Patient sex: F
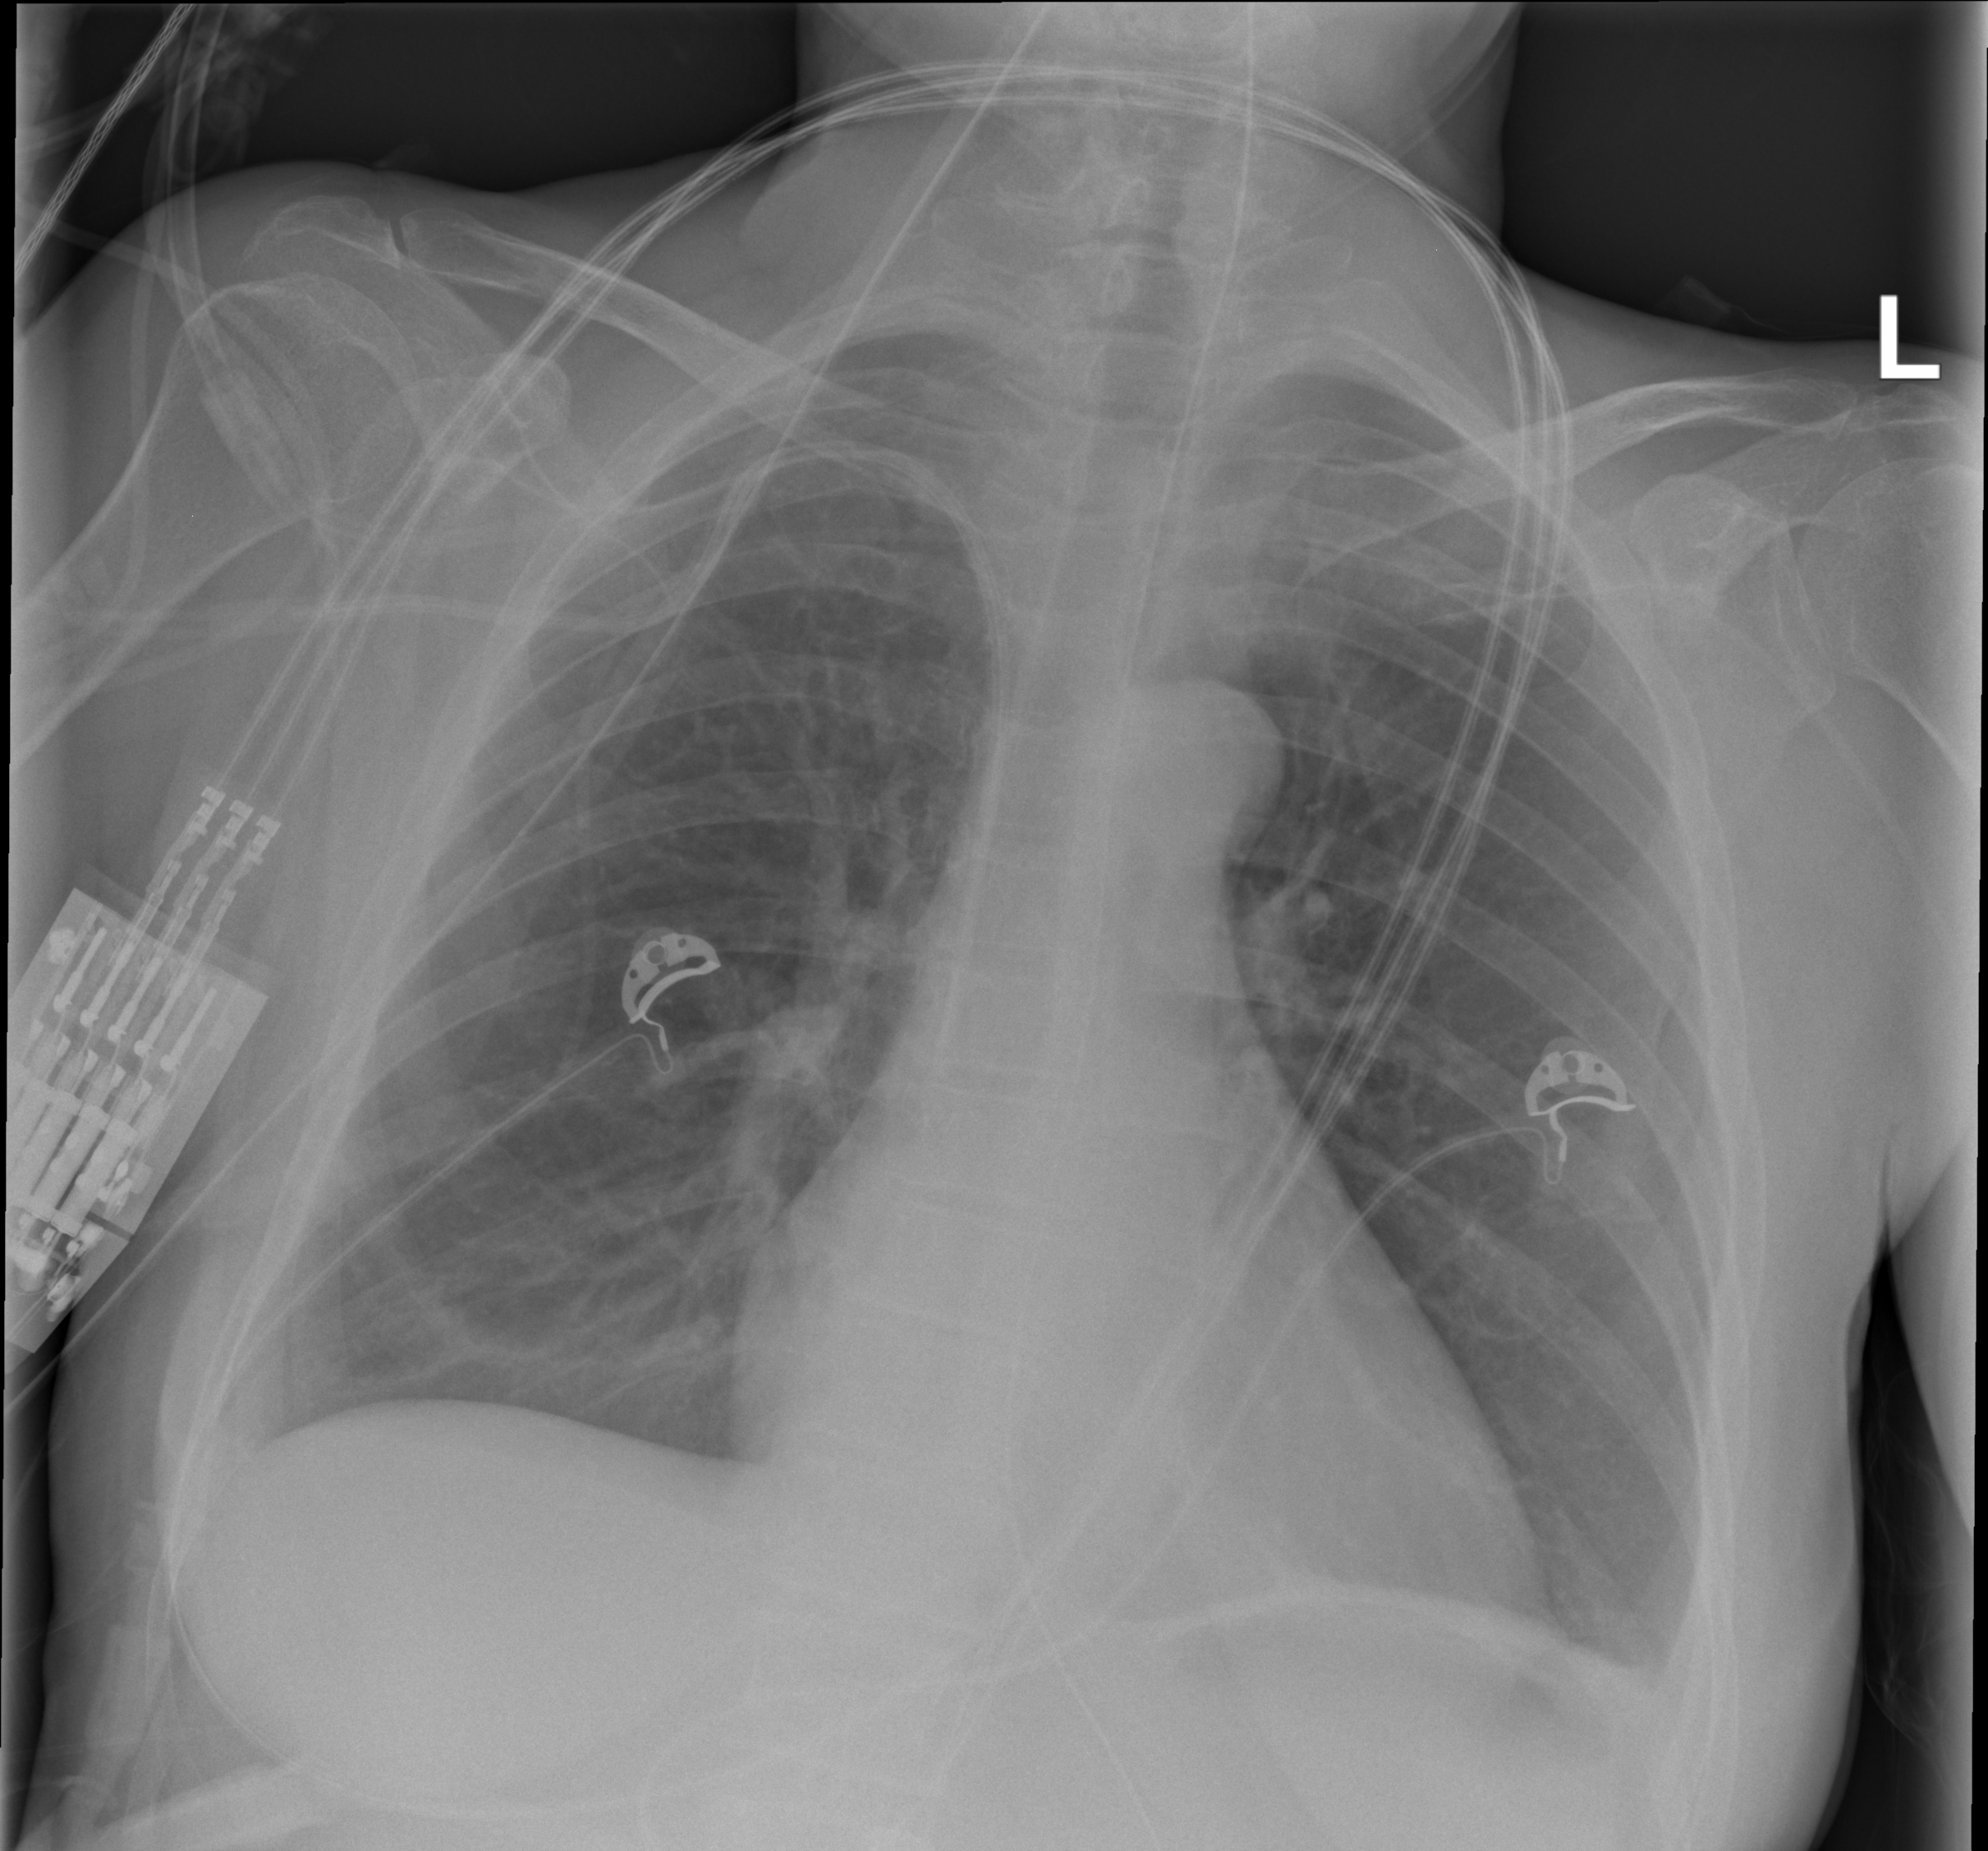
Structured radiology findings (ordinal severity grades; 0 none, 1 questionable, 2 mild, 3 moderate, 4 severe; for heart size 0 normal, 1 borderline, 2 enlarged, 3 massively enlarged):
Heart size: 0
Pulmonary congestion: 0
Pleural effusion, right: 2
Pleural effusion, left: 2
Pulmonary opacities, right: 0
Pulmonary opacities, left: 0
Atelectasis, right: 0
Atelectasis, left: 0